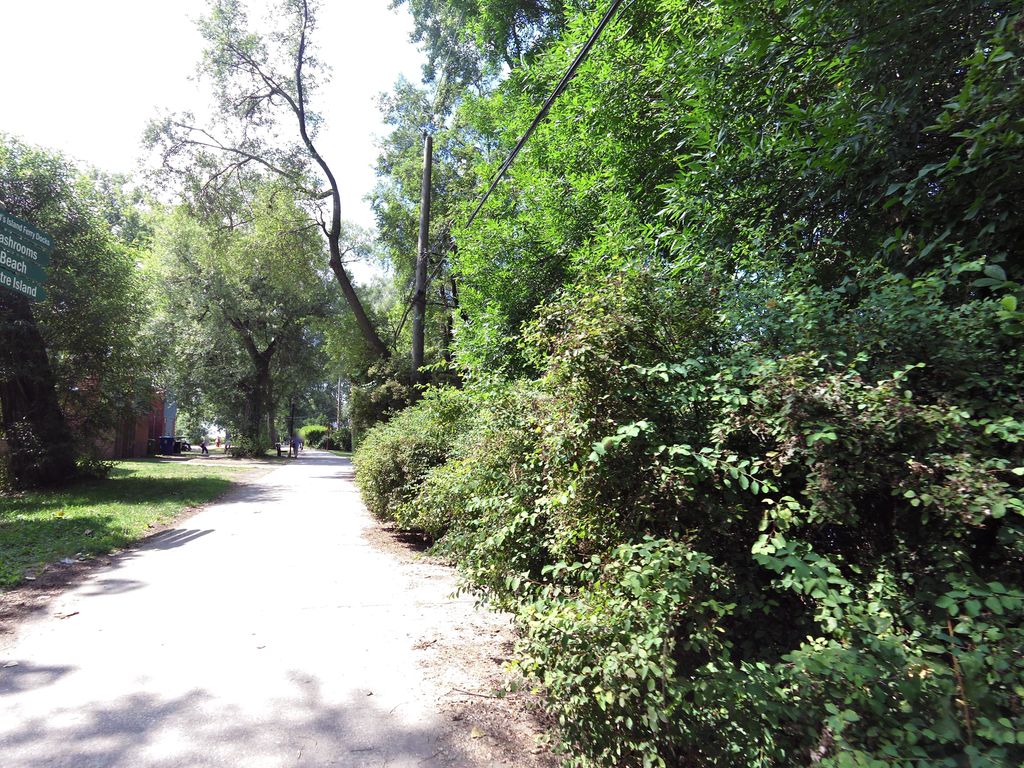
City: toronto